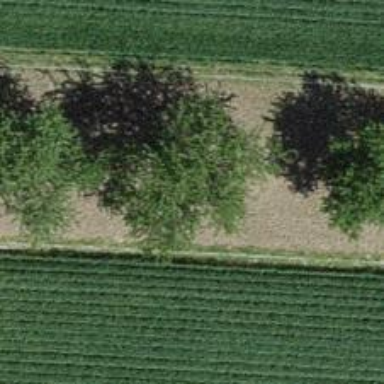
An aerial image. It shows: Agricultural area with deciduous broadleaved trees.